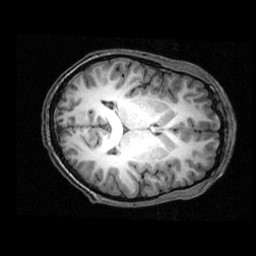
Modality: T1w
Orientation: axial
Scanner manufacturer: ge
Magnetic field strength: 3 T
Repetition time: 0.01222 s
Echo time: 0.005176 s